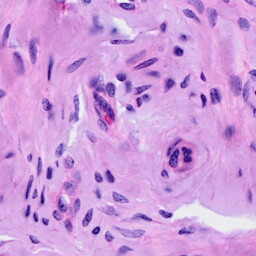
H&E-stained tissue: Cervix